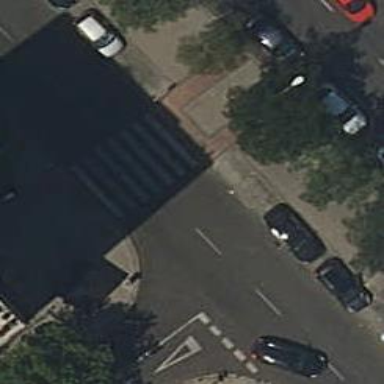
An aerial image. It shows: Kerb barrier.